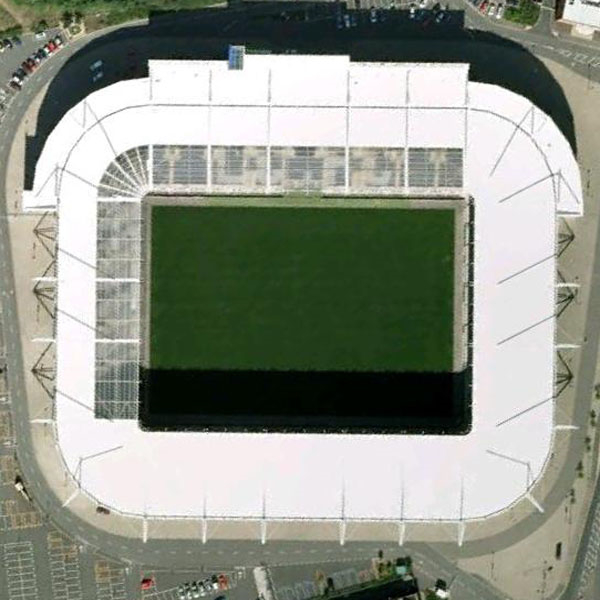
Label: Stadium